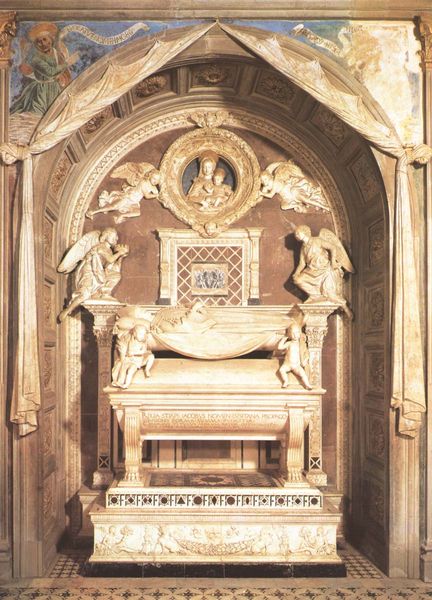
Titel: Grabmal des Kardinals Jakob von Portugal
Künstler: Antonio Rosselino
Standort: Florenz, S. Miniato al Monte (EU - I - Toskana)
Schlagwörter: stein, tot, vorhang, kirche, gold, engel, bogen, baby, rundbogen, banner, gruft, sarg, christus, grab, jesus, jesus christus, fresko, maria, mutter gottes, säugling, erlöser, gottesmutter, messias, sark, gottessohn, sohn gottes, unsere liebe frau, heilige maria, banderolen, christkönig, kruft, heilland, erretter, jesus von nazaret, gottesgebärerin, maria von nazaret, maria…